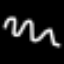
Label: squiggle